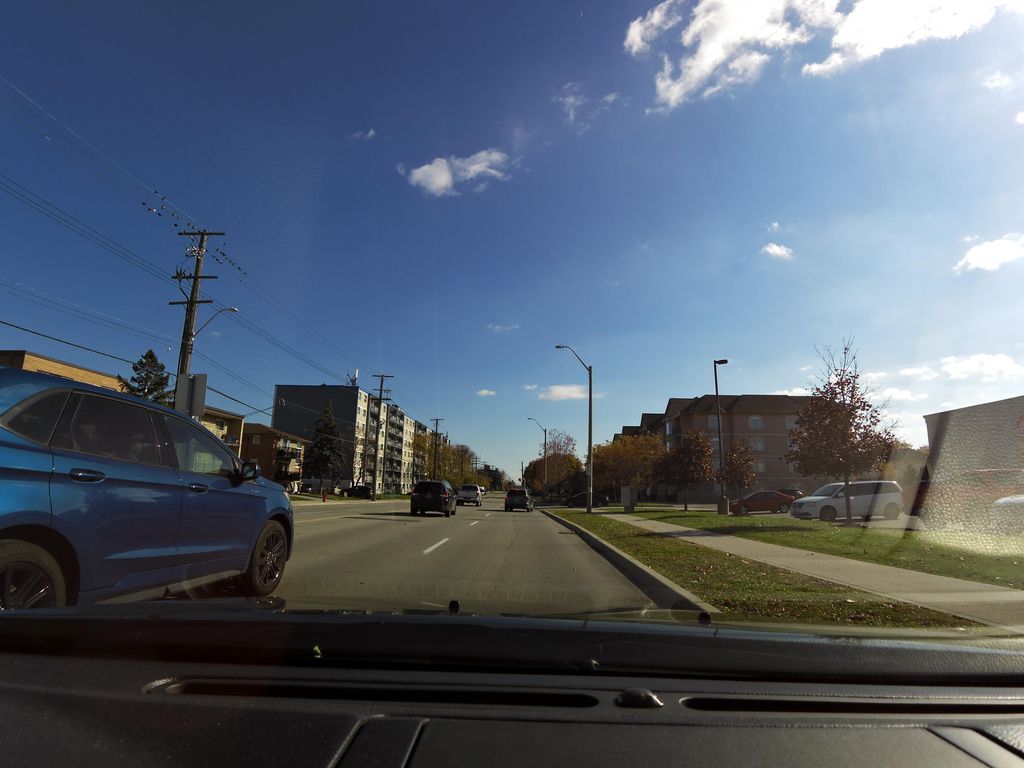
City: hamilton